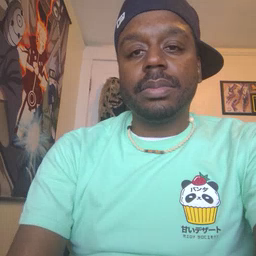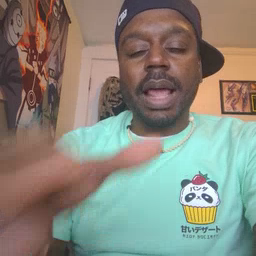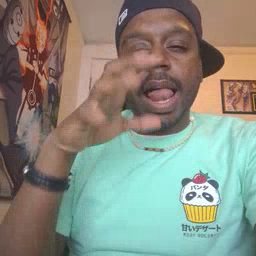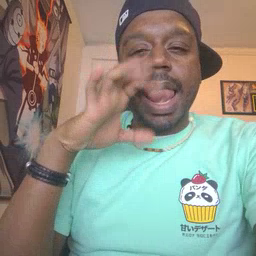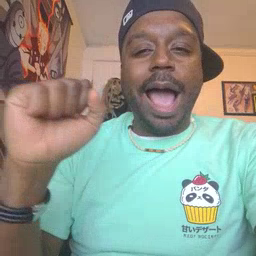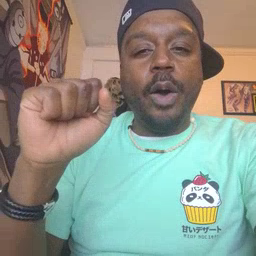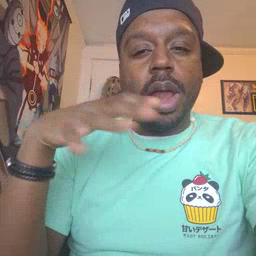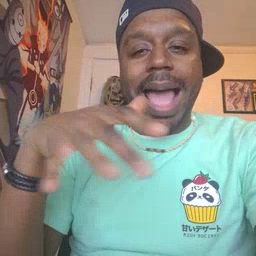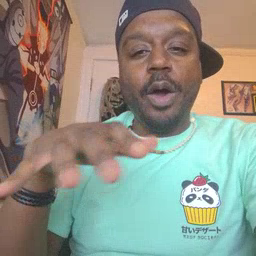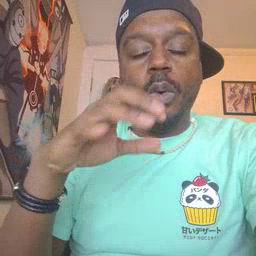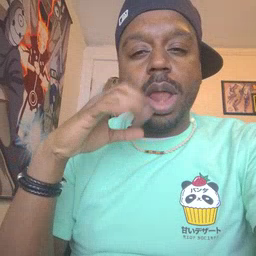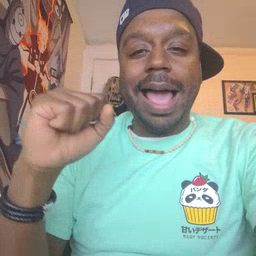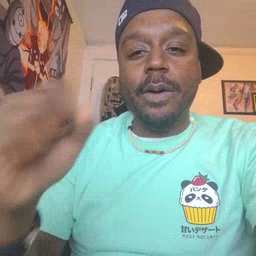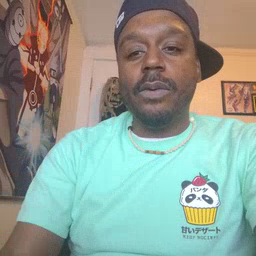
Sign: loud